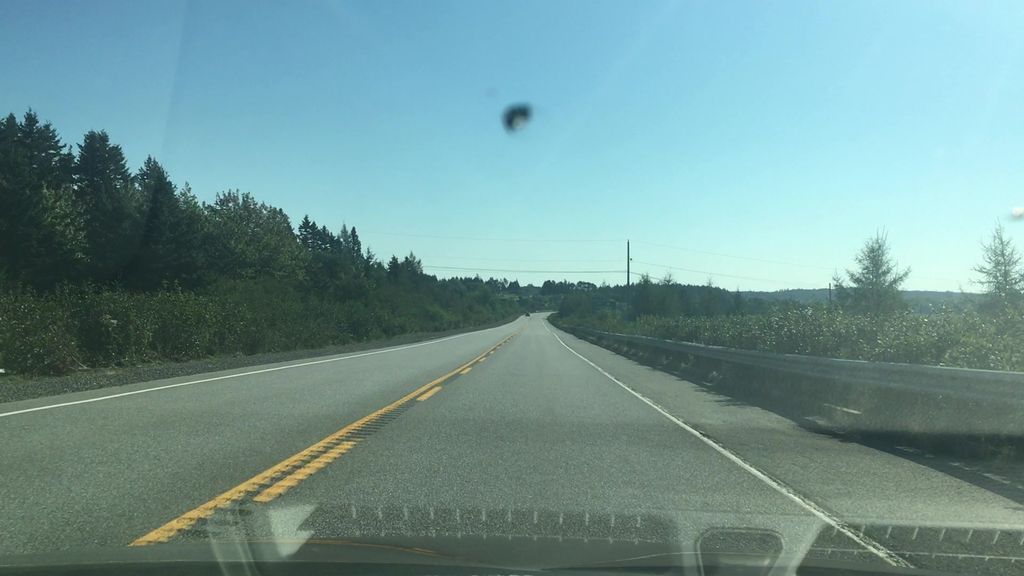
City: halifax